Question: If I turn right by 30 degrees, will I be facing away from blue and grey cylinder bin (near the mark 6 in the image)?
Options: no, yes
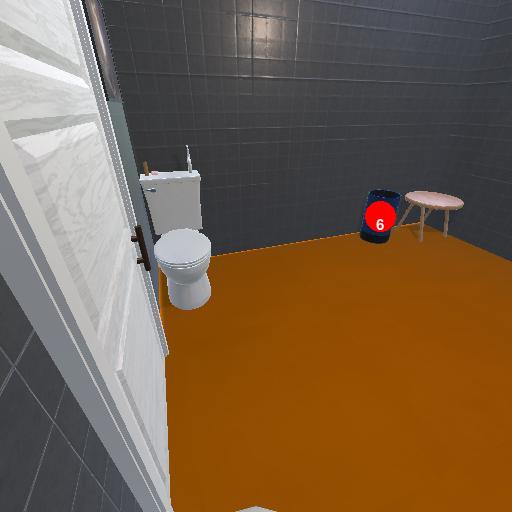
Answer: no